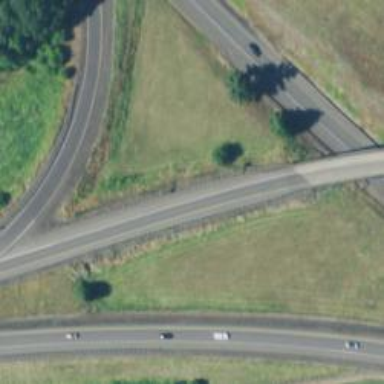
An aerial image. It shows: Trunk highway with motorway connector.